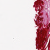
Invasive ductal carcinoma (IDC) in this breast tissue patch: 0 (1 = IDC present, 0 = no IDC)